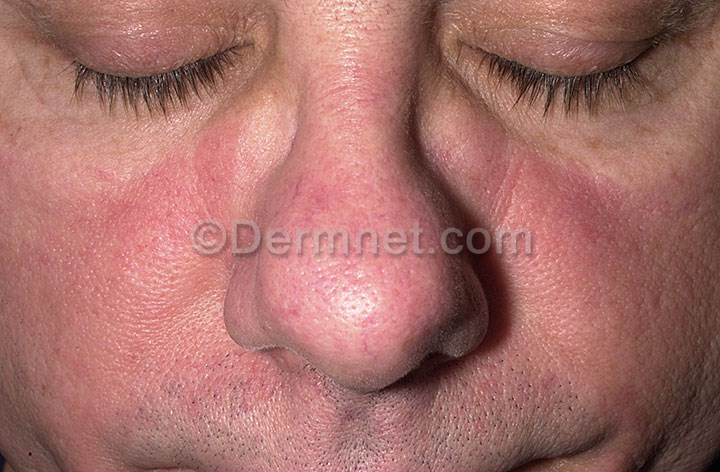
Disease: Psoriasis pictures Lichen Planus and related diseases